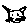
Label: cat